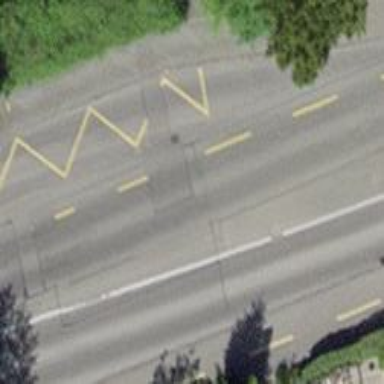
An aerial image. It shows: Cycleway.